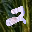
Label: 2